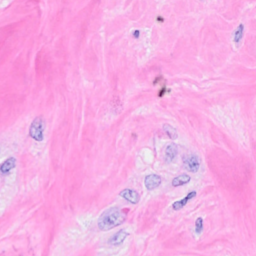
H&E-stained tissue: Breast